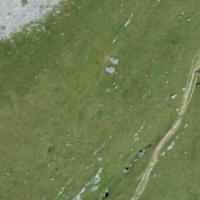
EUNIS habitat code: 23
Species observed at this site:
Campanula barbata